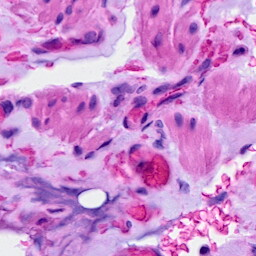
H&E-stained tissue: Ovarian